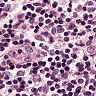
Metastatic tissue present: no